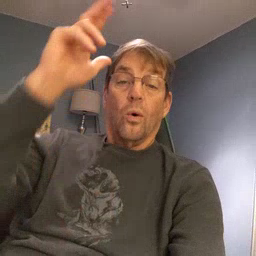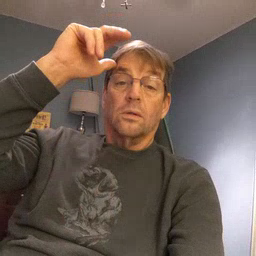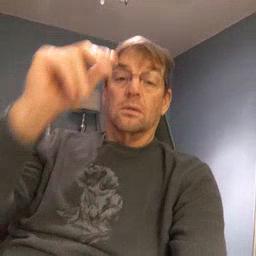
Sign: horse